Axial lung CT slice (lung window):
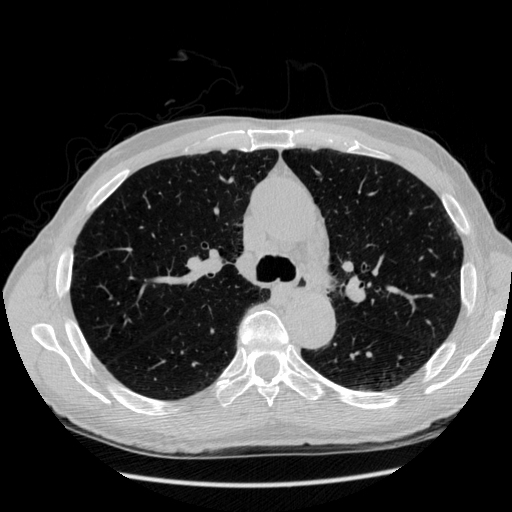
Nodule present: no